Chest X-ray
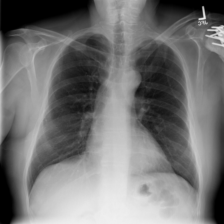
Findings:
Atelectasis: negative
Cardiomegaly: negative
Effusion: negative
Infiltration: negative
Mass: positive
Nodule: negative
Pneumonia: negative
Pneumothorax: negative
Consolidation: negative
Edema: negative
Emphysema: negative
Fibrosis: negative
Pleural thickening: negative
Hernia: negative